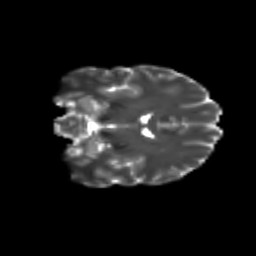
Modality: T2w
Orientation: coronal
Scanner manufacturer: siemens
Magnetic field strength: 3 T
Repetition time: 9.2 s
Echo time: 0.084 s